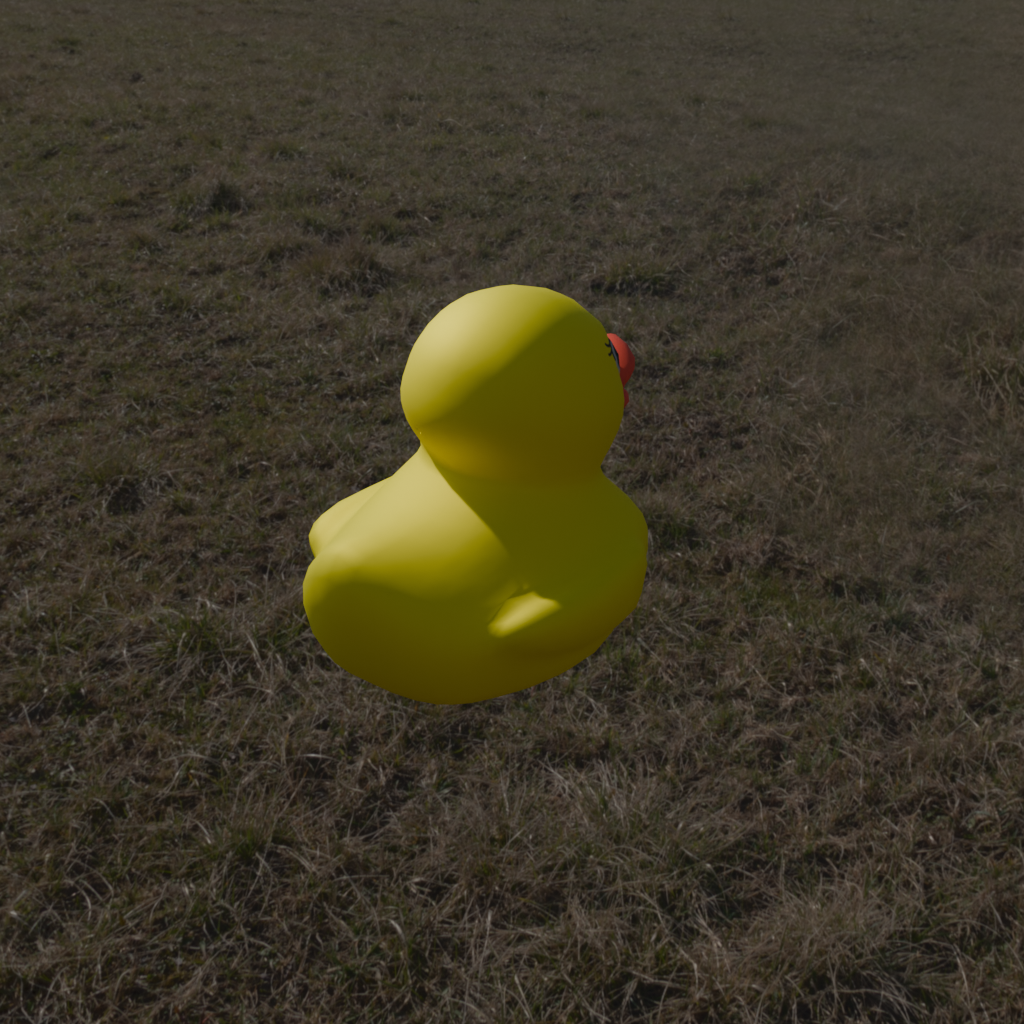
an image of a yellow rubber duck seen from <back_right> in an open field with a bleft sun and scattered clouds in the sky.